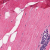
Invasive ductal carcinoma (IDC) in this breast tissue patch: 0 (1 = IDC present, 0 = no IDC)